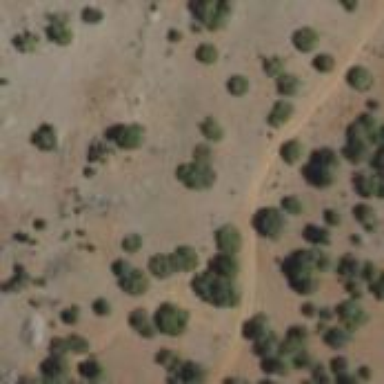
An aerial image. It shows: Area covered in scrub vegetation.